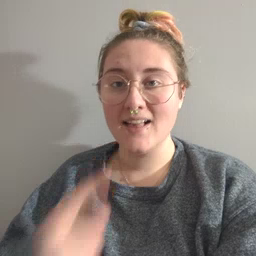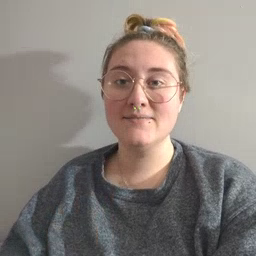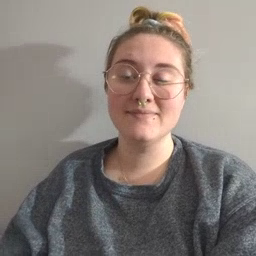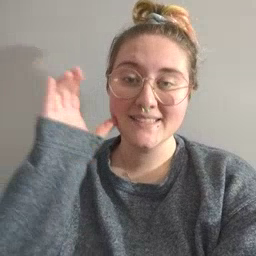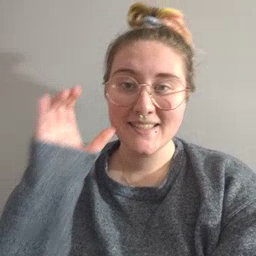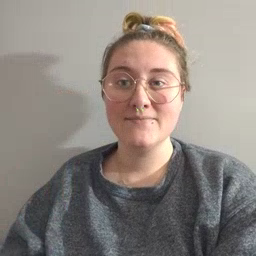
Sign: listen